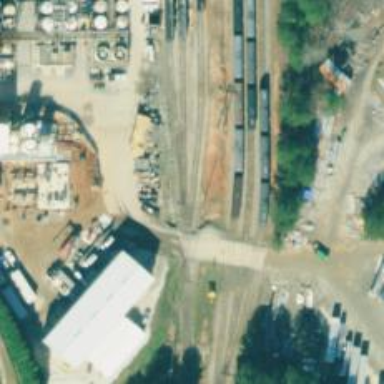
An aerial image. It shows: Railway spur service.